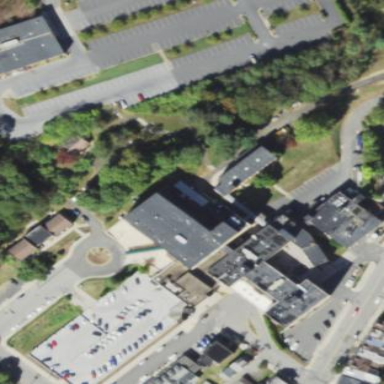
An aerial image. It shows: Hospital building.